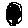
Label: sun